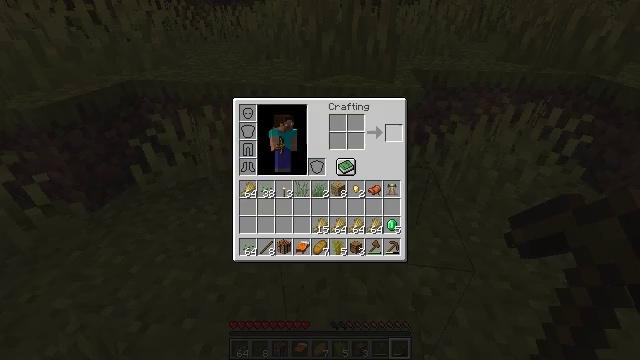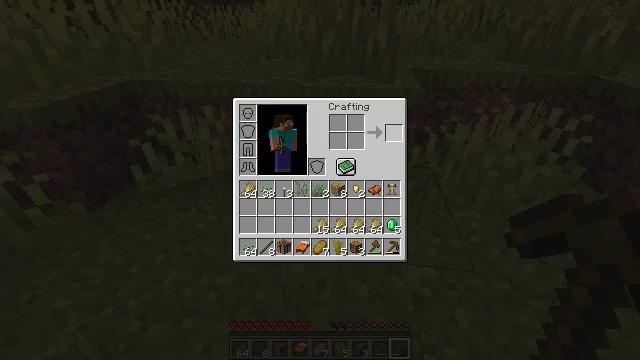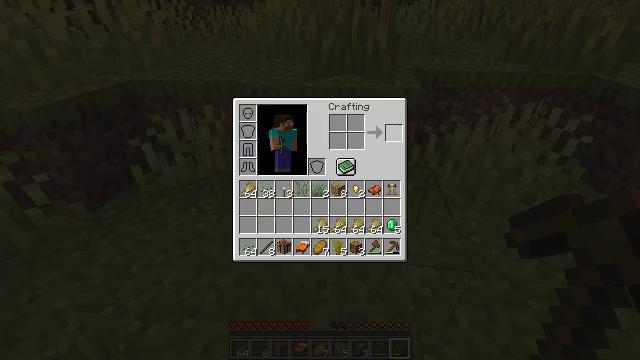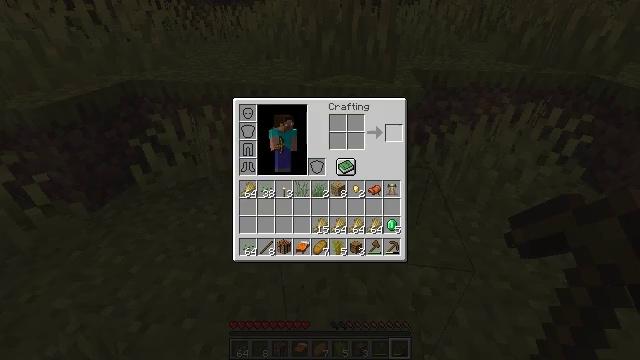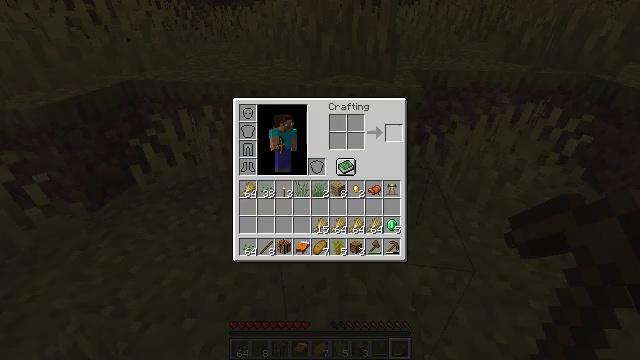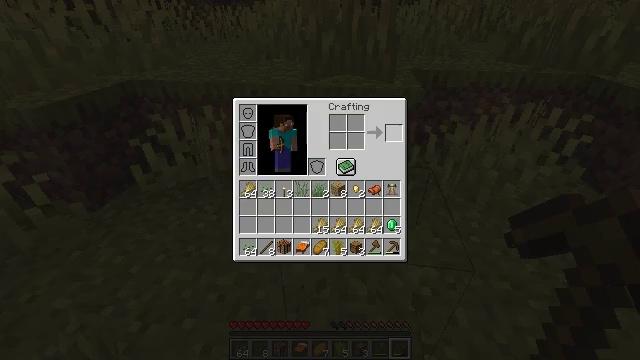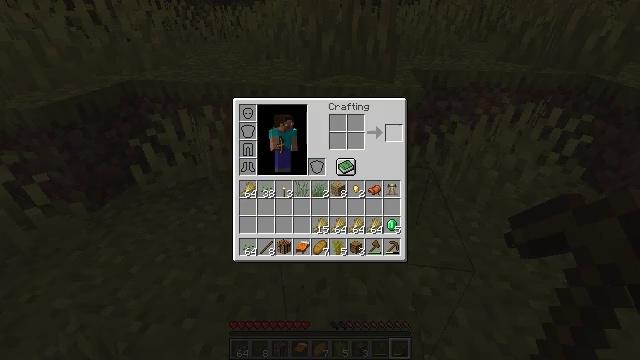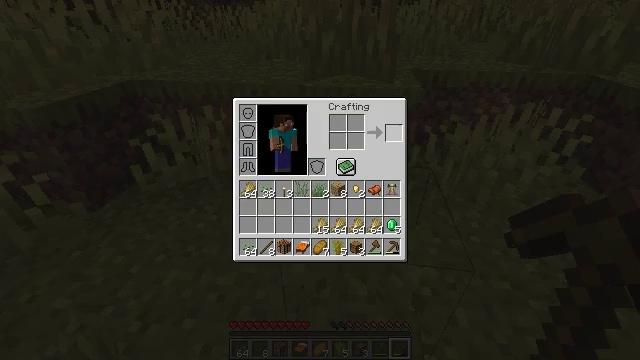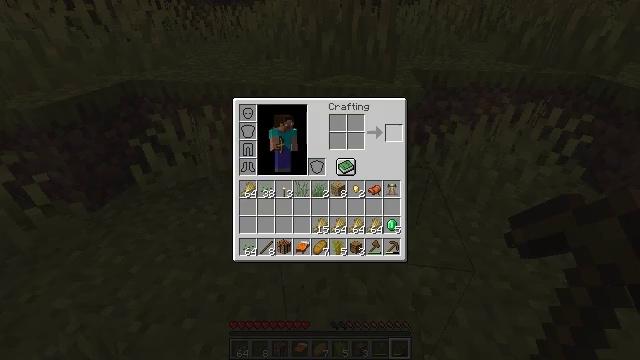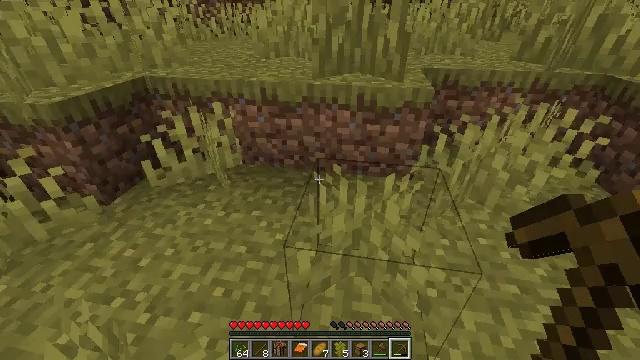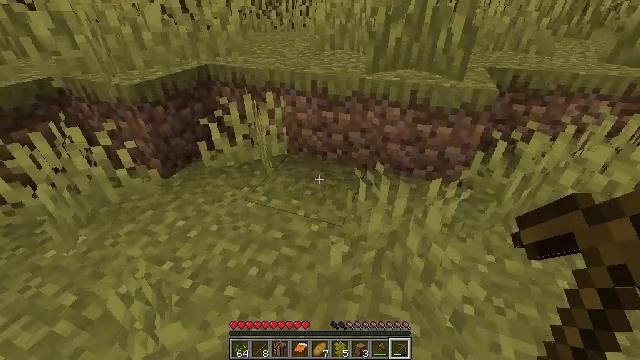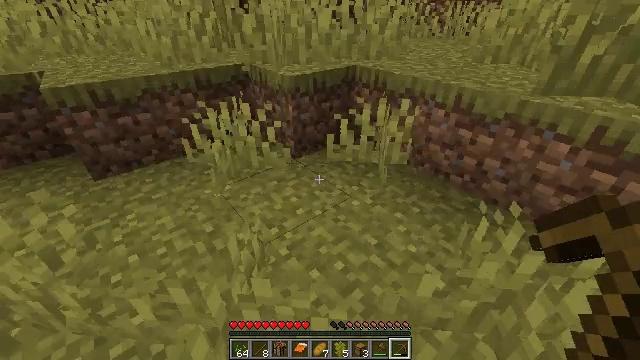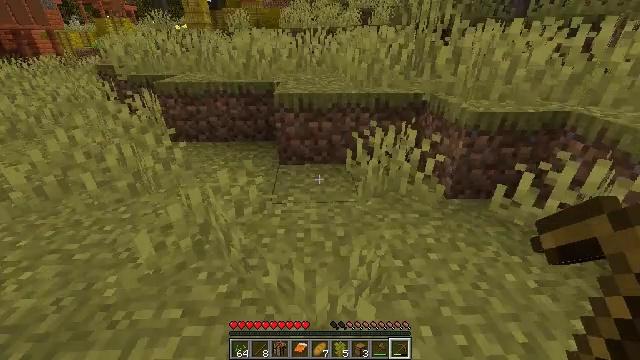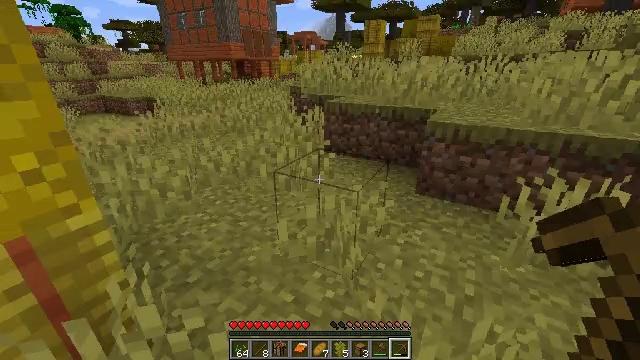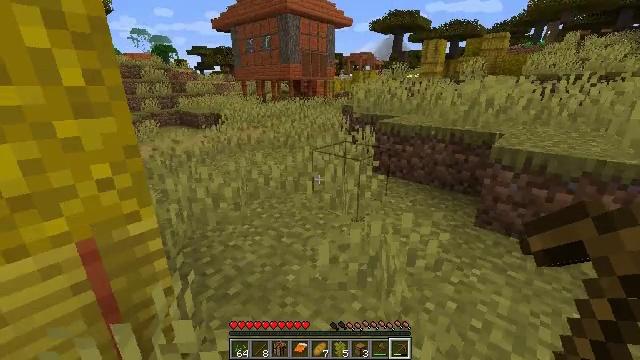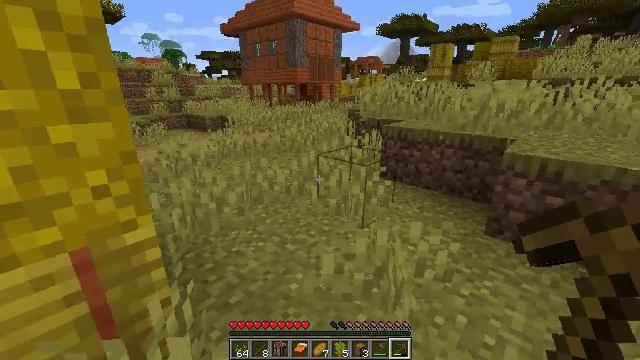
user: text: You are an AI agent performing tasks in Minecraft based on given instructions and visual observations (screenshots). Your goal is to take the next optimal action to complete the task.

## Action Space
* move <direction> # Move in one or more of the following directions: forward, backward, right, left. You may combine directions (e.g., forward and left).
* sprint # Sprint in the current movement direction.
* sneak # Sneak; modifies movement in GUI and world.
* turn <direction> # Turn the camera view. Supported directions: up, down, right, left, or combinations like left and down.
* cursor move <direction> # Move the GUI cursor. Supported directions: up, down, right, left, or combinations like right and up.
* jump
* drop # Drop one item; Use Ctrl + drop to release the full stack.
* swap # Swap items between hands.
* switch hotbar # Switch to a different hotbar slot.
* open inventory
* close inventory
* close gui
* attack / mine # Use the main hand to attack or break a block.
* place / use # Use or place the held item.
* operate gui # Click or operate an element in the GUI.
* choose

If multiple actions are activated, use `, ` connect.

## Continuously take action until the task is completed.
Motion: motion action
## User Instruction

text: Get the cartography table into your inventory.
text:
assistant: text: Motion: open gui
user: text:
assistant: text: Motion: no_op
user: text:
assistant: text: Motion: no_op
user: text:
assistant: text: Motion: no_op
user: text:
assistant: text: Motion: no_op
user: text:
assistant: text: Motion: no_op
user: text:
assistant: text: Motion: no_op
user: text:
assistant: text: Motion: no_op
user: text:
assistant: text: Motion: cursor move left
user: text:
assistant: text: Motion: turn left and down, close gui
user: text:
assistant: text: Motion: turn left, open inventory
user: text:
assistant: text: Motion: turn left and up
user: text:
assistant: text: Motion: turn left and up
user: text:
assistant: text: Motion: move forward, turn left and up
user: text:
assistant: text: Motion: move forward, turn left
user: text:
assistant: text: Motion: move forward, turn up
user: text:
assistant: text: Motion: turn right and up
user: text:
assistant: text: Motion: move forward, turn right and up
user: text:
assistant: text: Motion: move forward, turn right and up
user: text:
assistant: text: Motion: move forward
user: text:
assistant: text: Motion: move forward
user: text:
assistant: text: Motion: move forward
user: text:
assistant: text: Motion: move forward, turn right
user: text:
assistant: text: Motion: move forward, turn right, jump
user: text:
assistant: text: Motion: move forward, turn right, jump
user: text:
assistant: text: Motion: move forward, turn right, jump
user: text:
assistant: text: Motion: move forward, turn right, jump
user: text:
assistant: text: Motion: move forward, jump
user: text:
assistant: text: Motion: move forward
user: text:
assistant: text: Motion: move forward